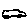
Label: car